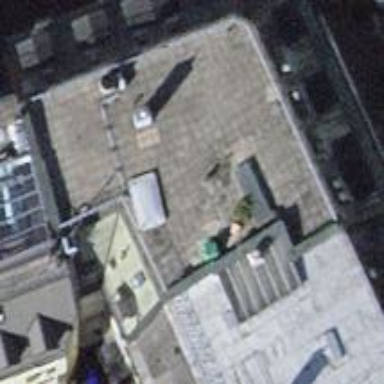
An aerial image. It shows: Hotel building.